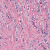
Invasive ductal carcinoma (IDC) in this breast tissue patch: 0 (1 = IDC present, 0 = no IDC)